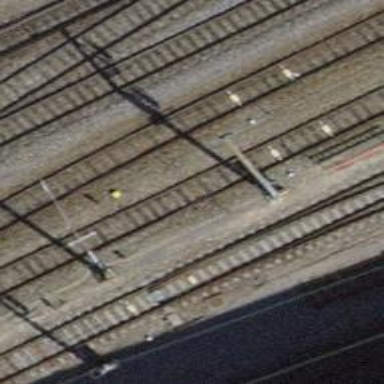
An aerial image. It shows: Railway signal.